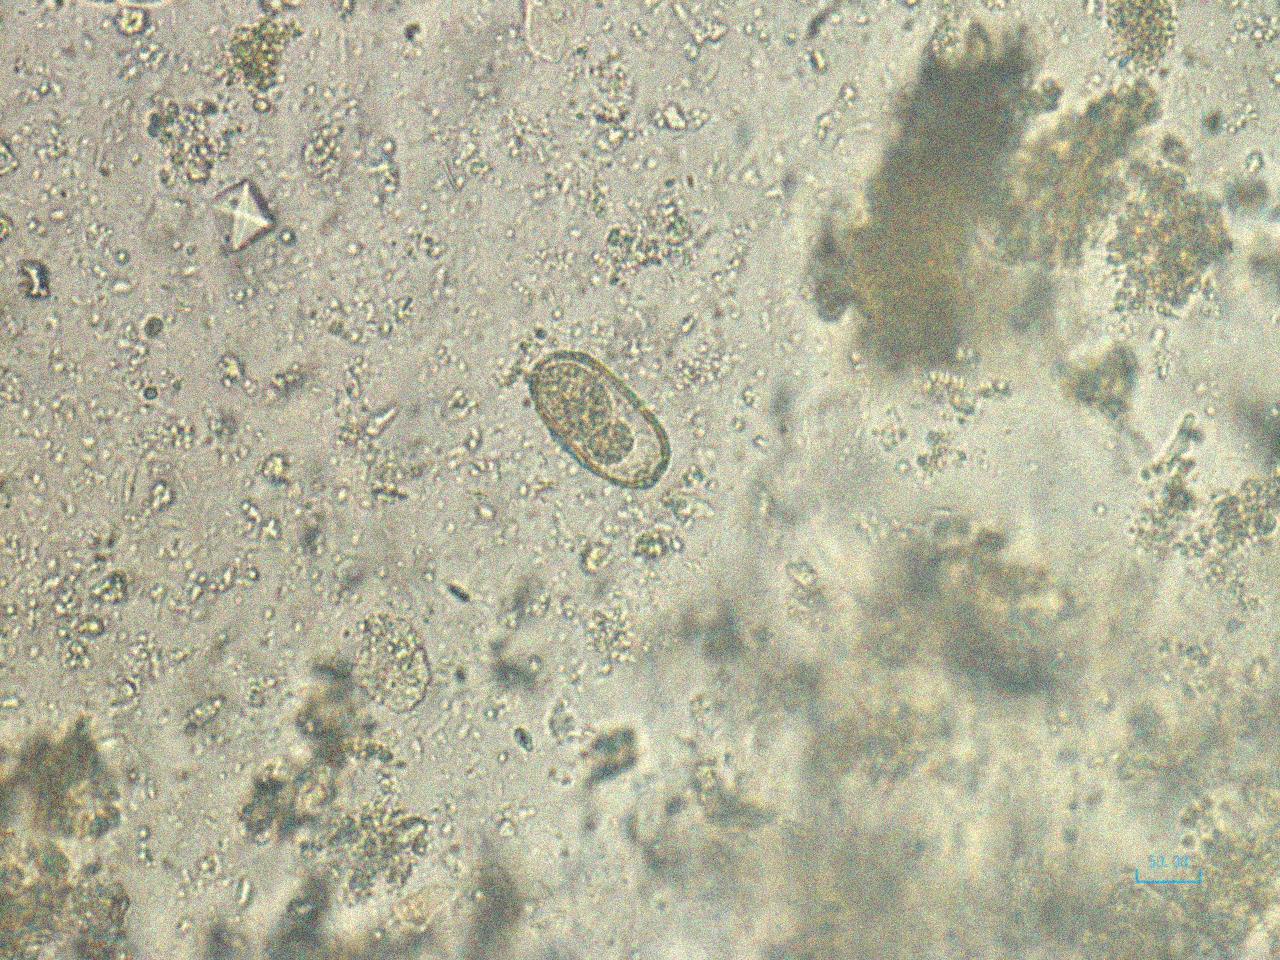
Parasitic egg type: Capillaria philippinensis